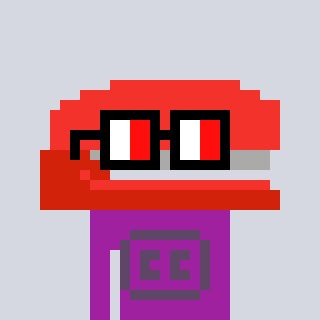
a pixel art character with square glasses with black frames and red eyes, a stapler-shaped head and a magenta-colored body on a cool background